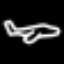
Label: airplane